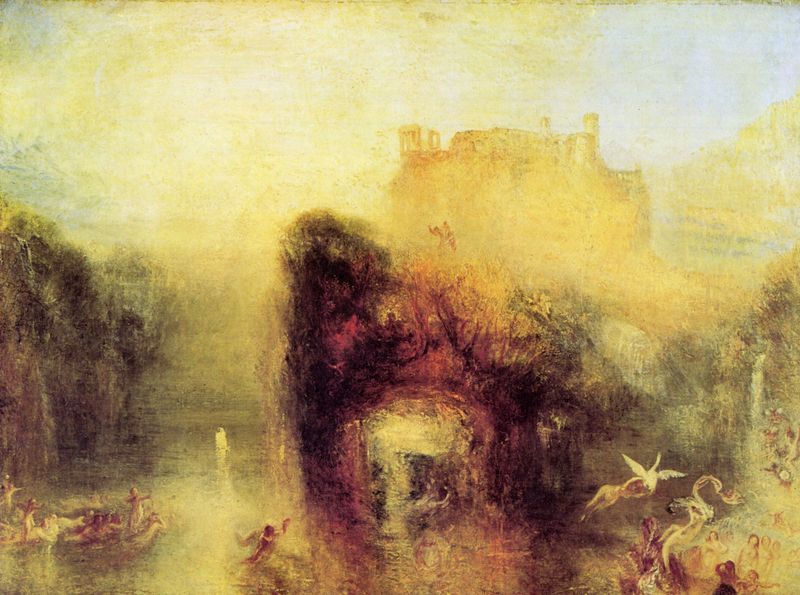
Titel: Königin Mabs Höhle
Künstler: William Turner
Standort: London
Institution: Tate Gallery
Schlagwörter: berg, blau, felsen, flügel, gemälde, himmel, meer, rubens, vogel, wasser, weiß, wolken, aquarell, baden, badende, bäume, fluss, frauen, gelb, grün, impressionismus, landschaft, menschen, see, stadt, ufer, braun, hell, licht, pastell, gebäude, haus, rot, schloss, tiere, tanz, architektur, morgen, natur, spiegelung, vögel, gewässer, rauch, sonne, personen, england, wald, boot, boote, schiff, strand, schwan, moderne, abstrakt, modern, abendsonne, dunst, nebel, herbst, ausflug, romantik, sturm, turner, tor, impression, unscharf, klippe, laviert, ruine, burg, weiden, schwimmen, festung, fliegend, nixen, sumpf, mythologie, diffus, verschwommen, wesen, nymphen, freiluftmalerei, leuchtend, london, elfen, fee, schwäne, libellen, elfe, schwimmer, william, william turner, englische romantik, whistler, wiliam turner, lavur, hogarth, avalon